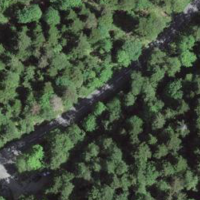
EUNIS habitat code: 44
Species observed at this site:
Poecile palustris
Corvus corone
Turdus merula
Cyanistes caeruleus
Parus major
Pyrrhula pyrrhula
Sitta europaea
Garrulus glandarius
Fringilla coelebs
Buteo buteo
Falco tinnunculus
Corvus corax
Periparus ater